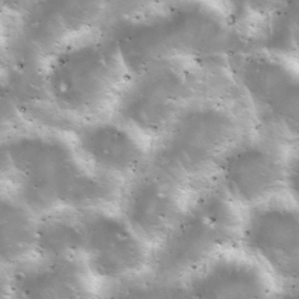
Label: non_frost